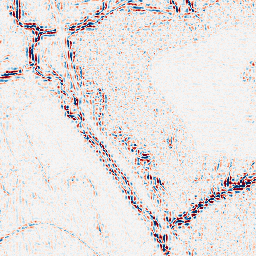
Category: wavelet
Decomposition family: wavelet_biorthogonal
Decomposition parameters: wavelet: bior3.5
level: 2
Upsampling method: quadratic
Upsampling parameters: scale: 2
Upsampling scale: 2